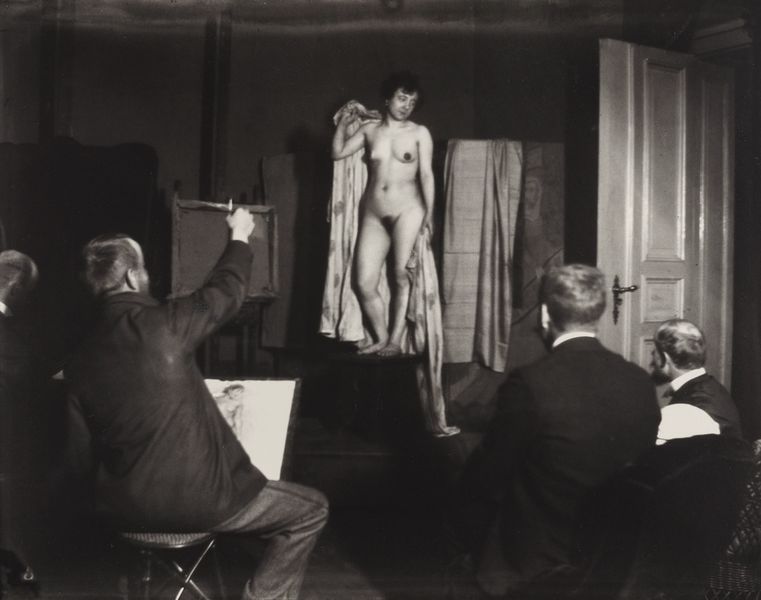
Titel: Aktstudie
Künstler: Heinrich Zille
Standort: Hamburg
Institution: Museum für Kunst und Gewerbe Hamburg
Schlagwörter: akt, mann, frau, silber, gesten, figur, arbeit, frauenakt, atelier, mimik, foto, fotografie, photographie, posen, photo, werkstatt, gehilfen, lichtbild, aktdarstellung, atelierfotografie, silbergelatine, studiofotografie, zeichenkunst, aktfotografie, weibliche, assistenten, atelierphotographie, aktphotographie, brom, bildwerke, angewandte und bildende kunst, hessische systematik, künstler, silbergelatinepapier, bromsilbergelatinepapier, entwicklungspapier, gelatinepapier, schwarzweißpositivverfahren, silbersalzverfahren, schwarzweißfotografie, schülern